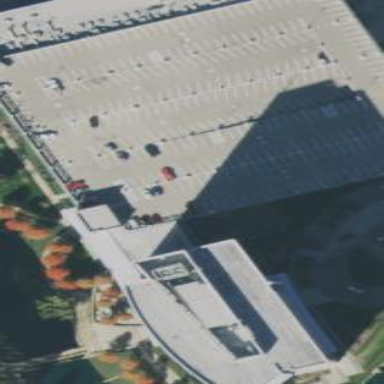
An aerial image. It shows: Office building.